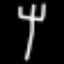
Label: fork